Question: The picture describes a maze problem, where green is the starting position and red is the end point. Find the length of the shortest path.
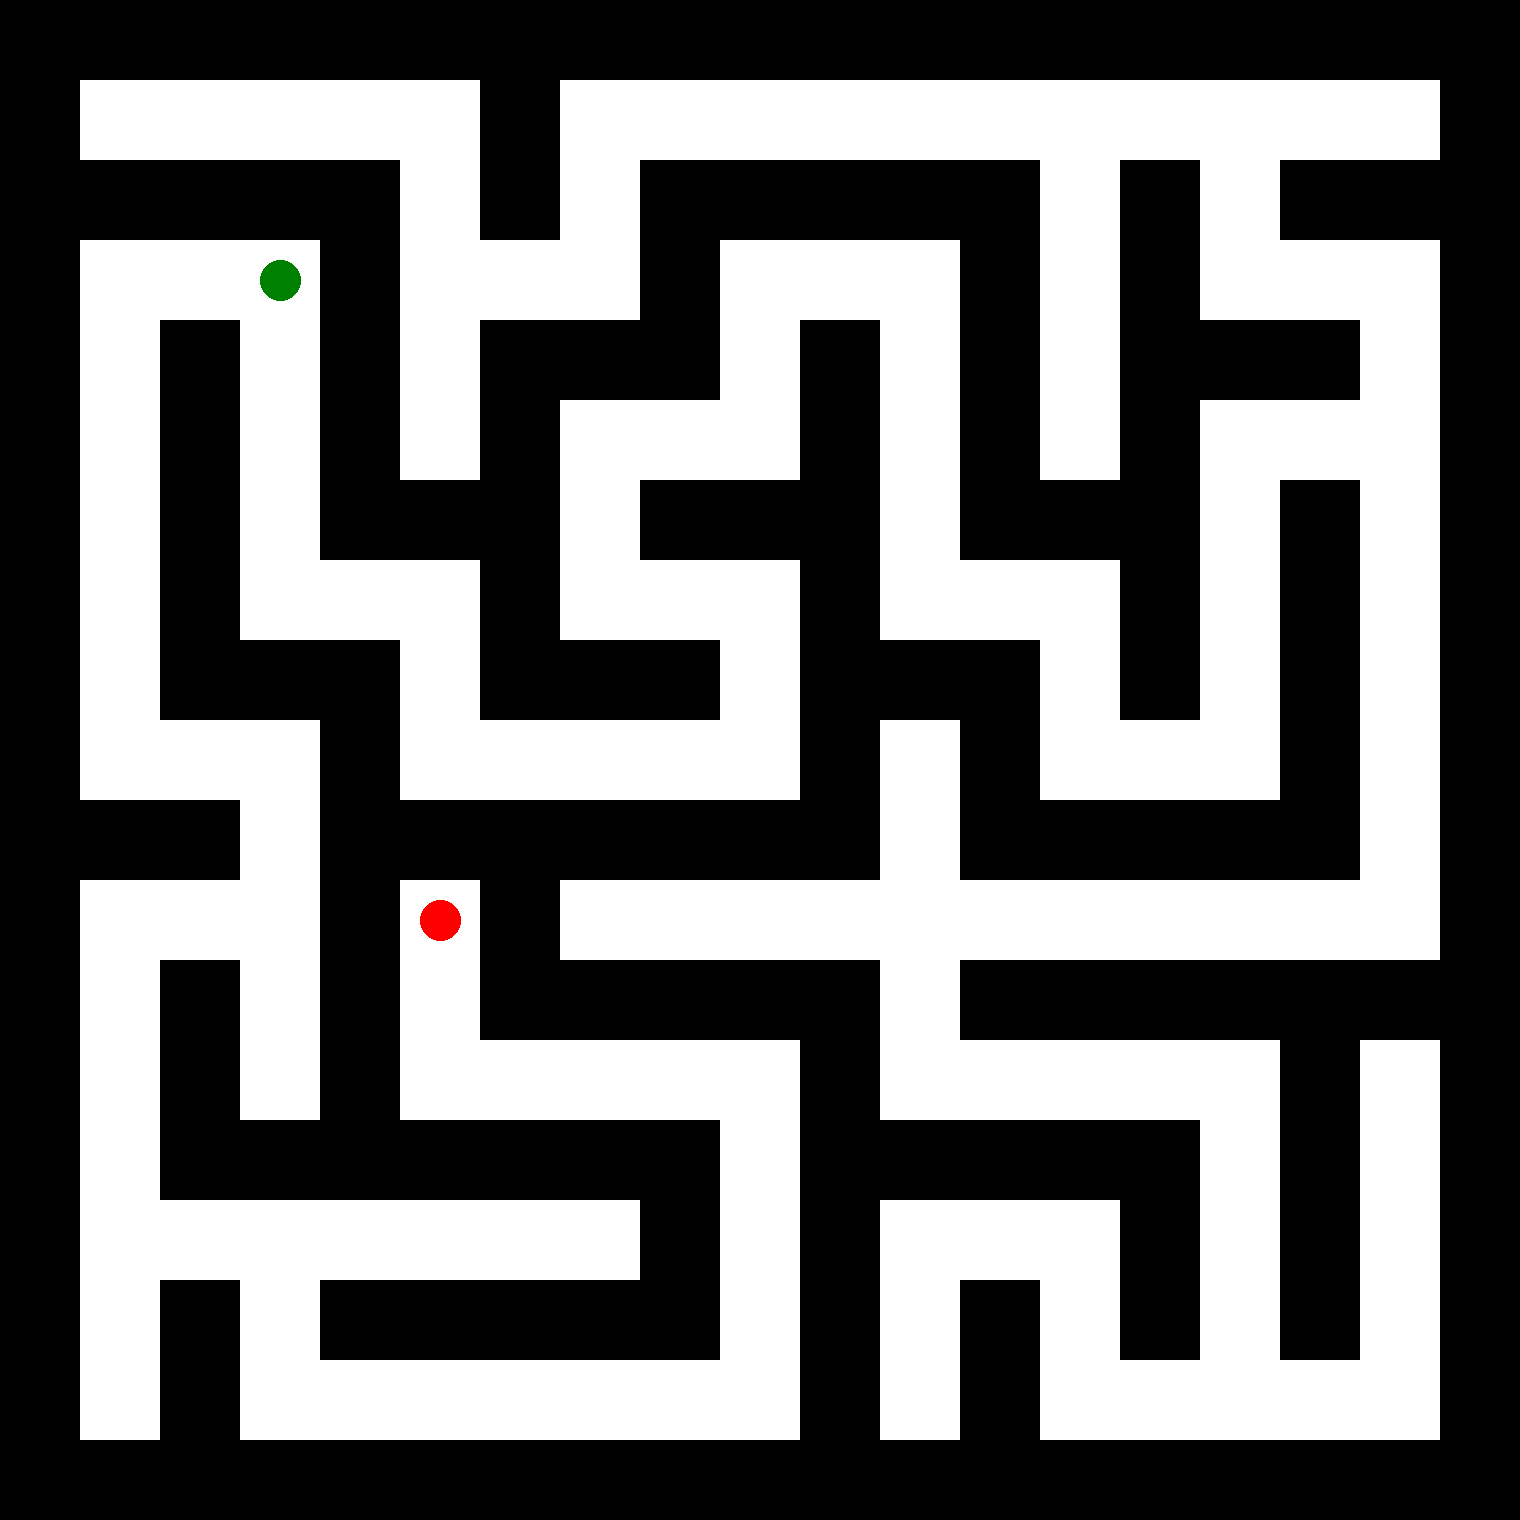
Answer: 38